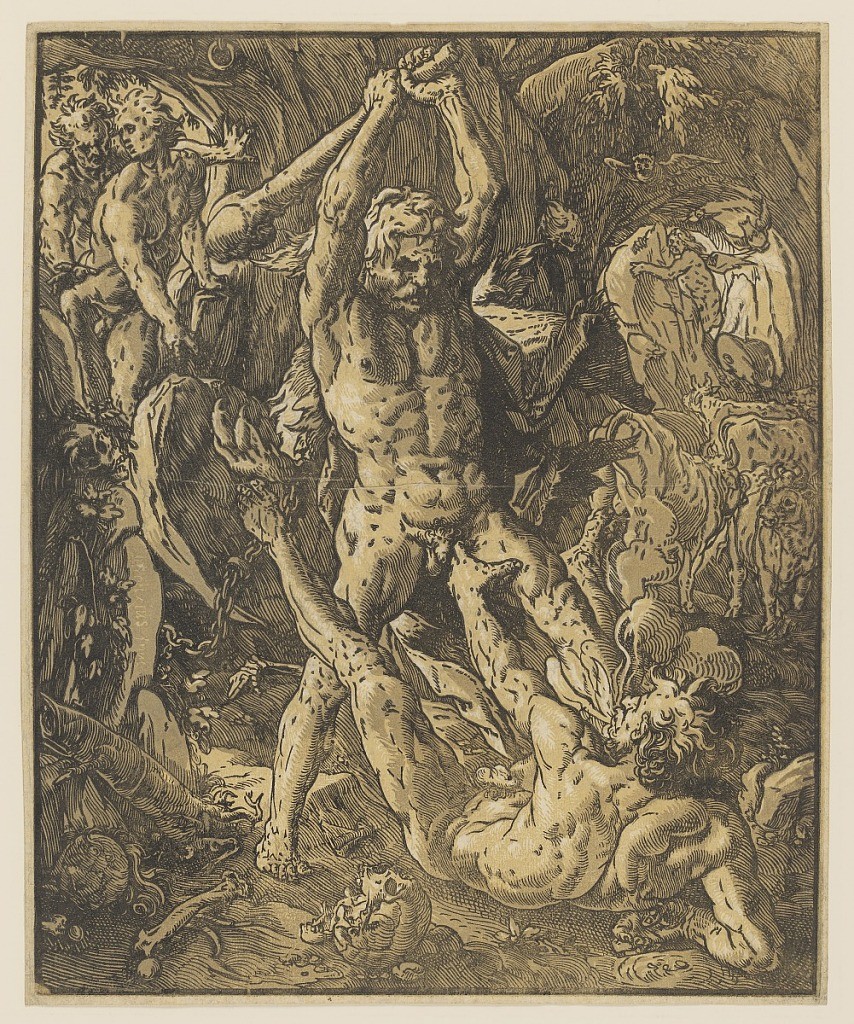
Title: Hercules Killing Cacus
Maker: Hendrik Goltzius, Netherlandish, 1558 – 1617
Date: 1588
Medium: Chiaroscuro woodcut from three blocks in black, yellow, and olive-green, on laid paper
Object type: Print
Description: Vertical rectangle. Interior of a cavern, with the struggling figures of Hercules and Cacus in the foreground. Hercules stands over the fallen Cacus, his club held with two hands high above his head, about to strike his adversary. Other figures in background. Cattle, at right.